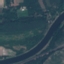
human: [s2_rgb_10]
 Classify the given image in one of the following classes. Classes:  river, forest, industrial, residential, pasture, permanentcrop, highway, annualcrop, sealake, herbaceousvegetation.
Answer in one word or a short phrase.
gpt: River